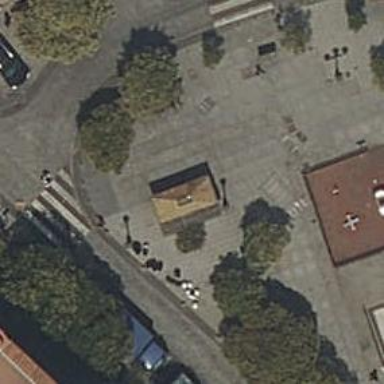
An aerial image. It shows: Kiosk shop.